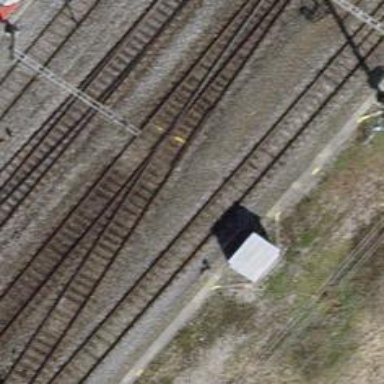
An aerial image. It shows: Rail siding with electrified tracks using contact line.